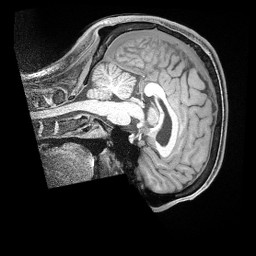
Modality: T1w
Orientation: sagittal
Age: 36
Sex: male
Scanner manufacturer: siemens
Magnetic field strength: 3 T
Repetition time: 2 s
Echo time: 0.00211 s